Current action and preconditions to check: trajectory_clear

Your task: For each precondition in the list above, predict whether it will hold at this action.

Consider the current scene as observed from the mobile robot's camera, and analyze the predicted future states of all dynamic agents (e.g., people, animals, vehicles, or any moving entities) within the NEXT SECOND.

IMPORTANT: Only answer "very likely" if you are absolutely certain—based on strong, clear evidence—that a dynamic agent will violate the precondition in the predicted future state. Do NOT answer "very likely" for unlikely, ambiguous, or low-probability risks.

Ask yourself for each precondition: Is there a high probability, with clear and convincing evidence, that the predicted future states of any dynamic agent will interfere with the predicted future state of the currently executing action within the NEXT SECOND, causing that precondition to fail?

Assess the risk level based on these predictions. Use "likely" or "very likely" if motions create a clear risk of interference.

Use "neutral" or "improbable" if agents are nearby but their predicted paths are clearly diverging or non-conflicting.

Failure Risk Categories: "very improbable", "improbable", "neutral", "likely", "very likely"

Answer Format: Output ONLY the probability_of_failure value from these categories: "very improbable", "improbable", "neutral", "likely", "very likely"

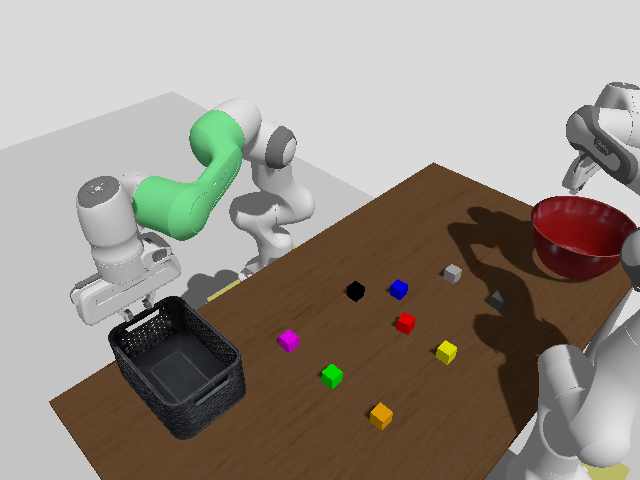

Answer: very improbable